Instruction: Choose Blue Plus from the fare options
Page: flights
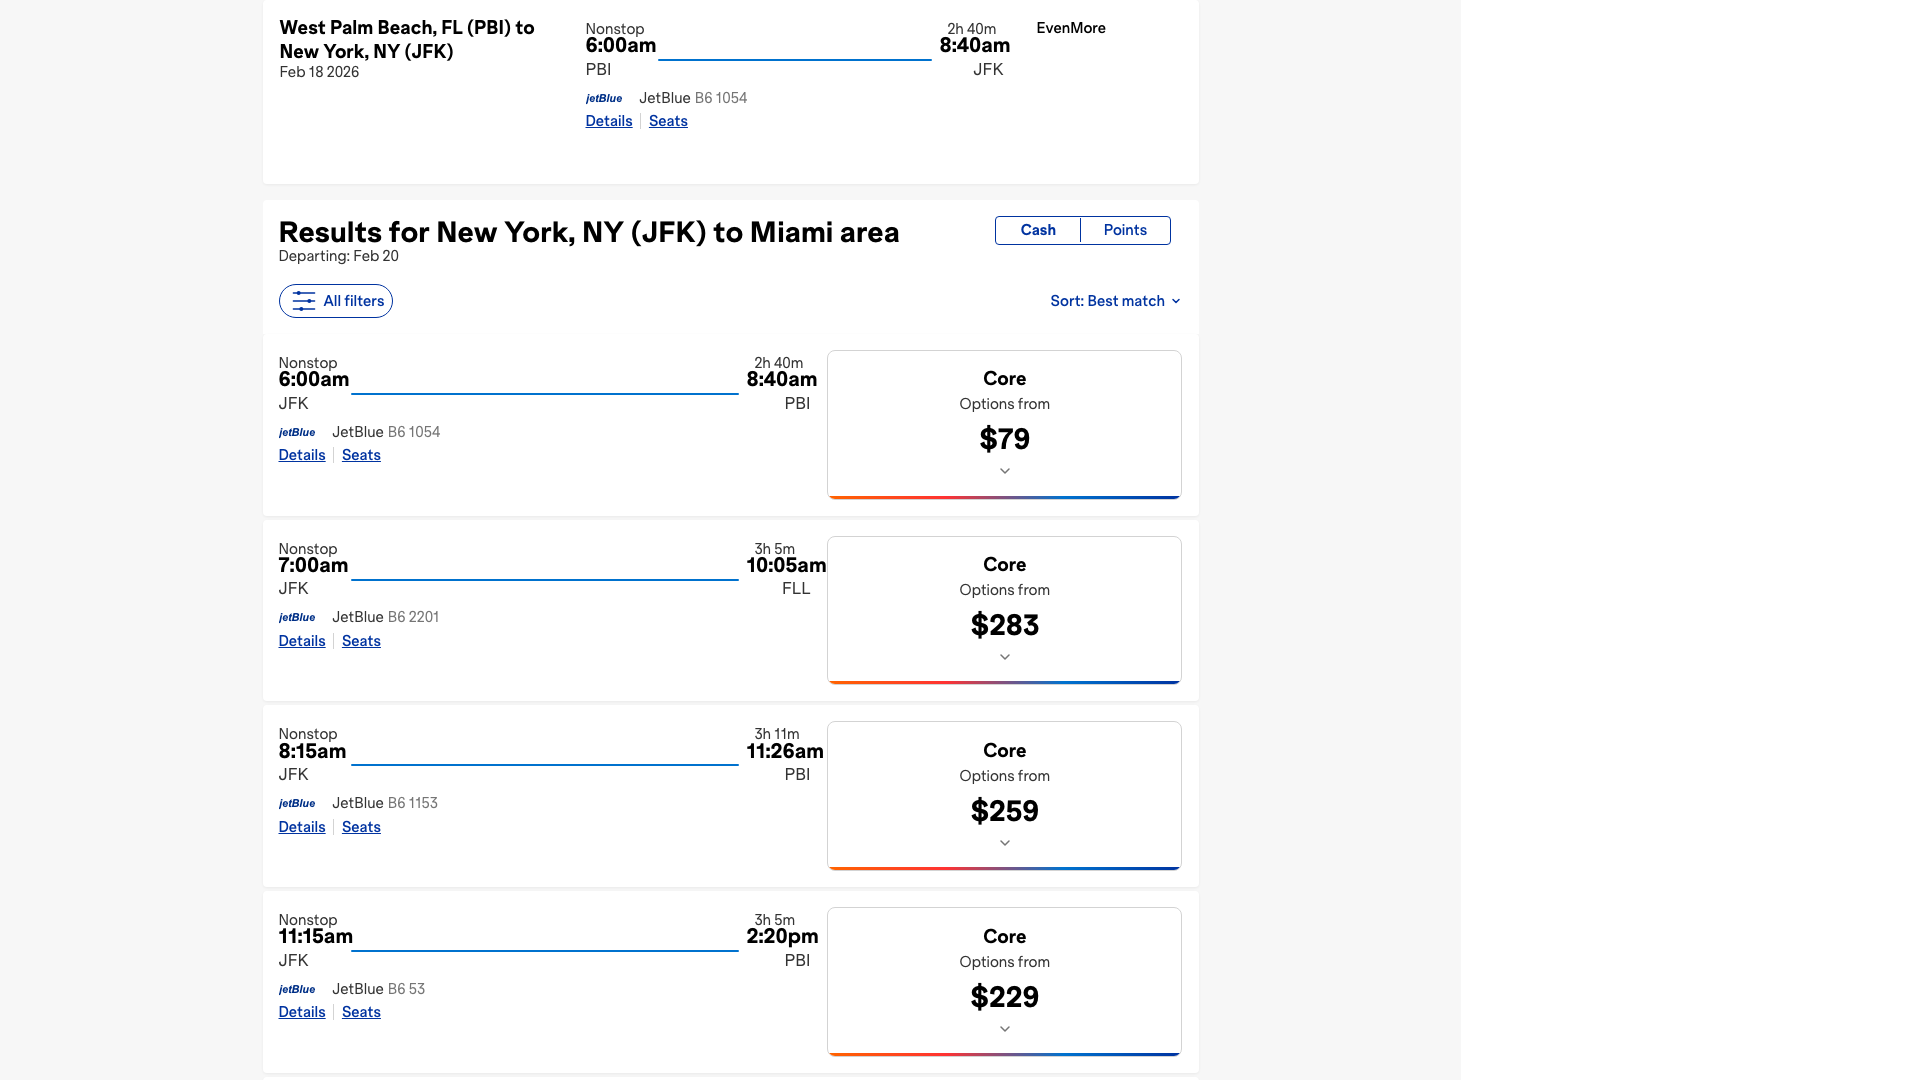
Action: click